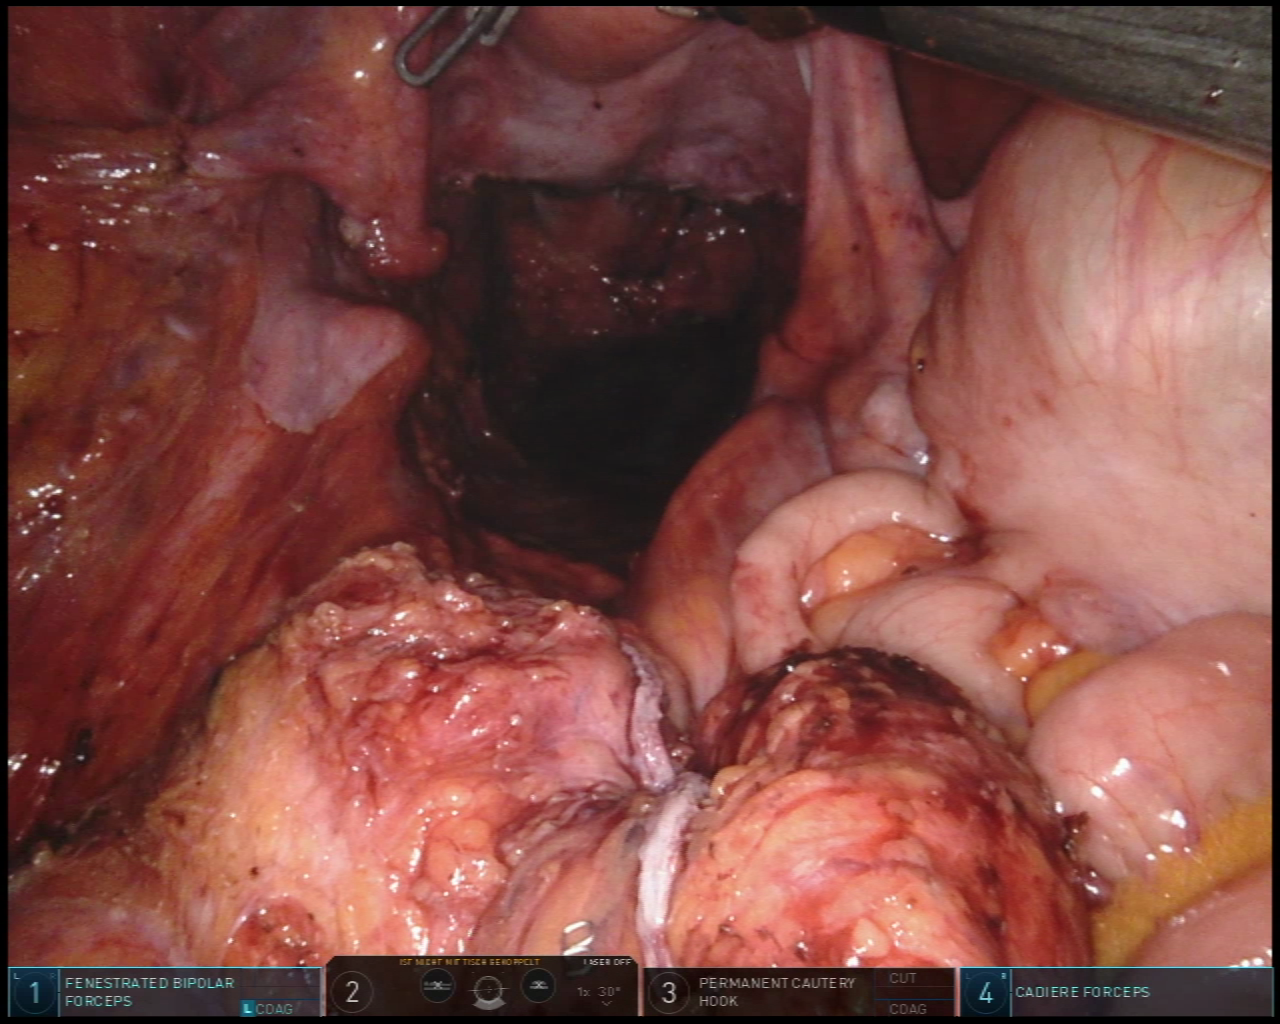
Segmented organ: ureter
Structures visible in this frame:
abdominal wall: yes
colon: yes
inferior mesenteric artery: no
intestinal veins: no
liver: no
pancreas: no
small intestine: yes
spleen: no
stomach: no
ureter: yes
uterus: yes
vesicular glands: no